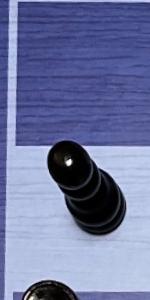
Label: Pawn_Black